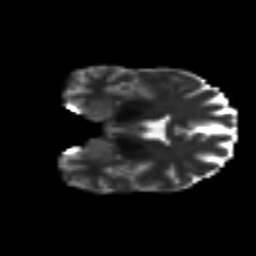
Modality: T2w
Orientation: coronal
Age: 46
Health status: ill
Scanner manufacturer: philips
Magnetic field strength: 3 T
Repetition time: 9 s
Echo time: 0.127 s